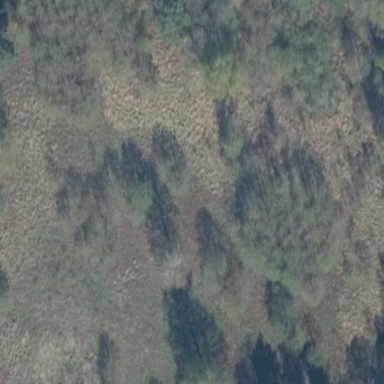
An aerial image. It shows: Beautiful wet meadow natural wetland.